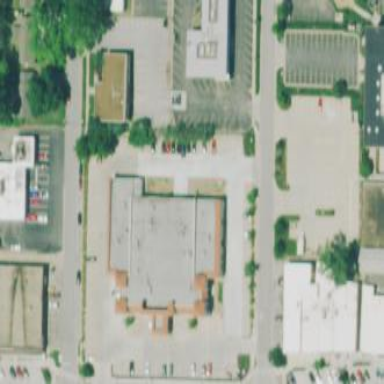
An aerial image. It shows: Building that houses veterinary clinic.